Interaction volume radius: 5 \u00c5
Interaction volume height: 15 \u00c5
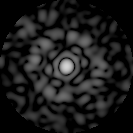
Disorder parameter: 0.8415